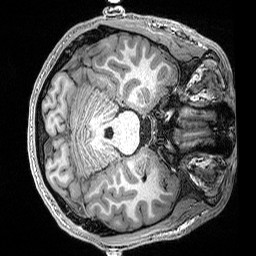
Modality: T1w
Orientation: axial
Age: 20
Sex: male
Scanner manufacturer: siemens
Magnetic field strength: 3 T
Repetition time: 2.53 s
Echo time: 0.0033 s